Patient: sex M, age 46
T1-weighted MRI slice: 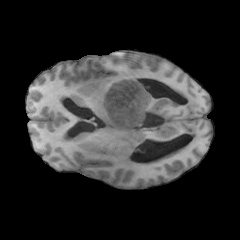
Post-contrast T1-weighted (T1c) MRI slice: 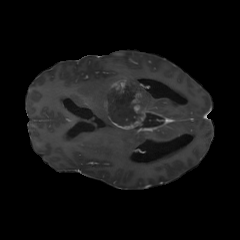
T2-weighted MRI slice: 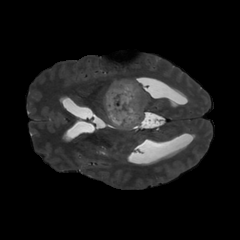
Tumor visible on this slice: yes
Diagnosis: Glioblastoma, IDH-wildtype
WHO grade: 4